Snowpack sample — Loveland Pass, Silver Plume, Colorado, USA (1/12/25, 11:40 AM MST)
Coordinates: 39.66, -105.88
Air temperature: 7 °F
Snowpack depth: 140 cm
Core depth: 10 cm
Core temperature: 41 °F
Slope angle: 11°, slope face: 30°
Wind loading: high
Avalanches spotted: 2
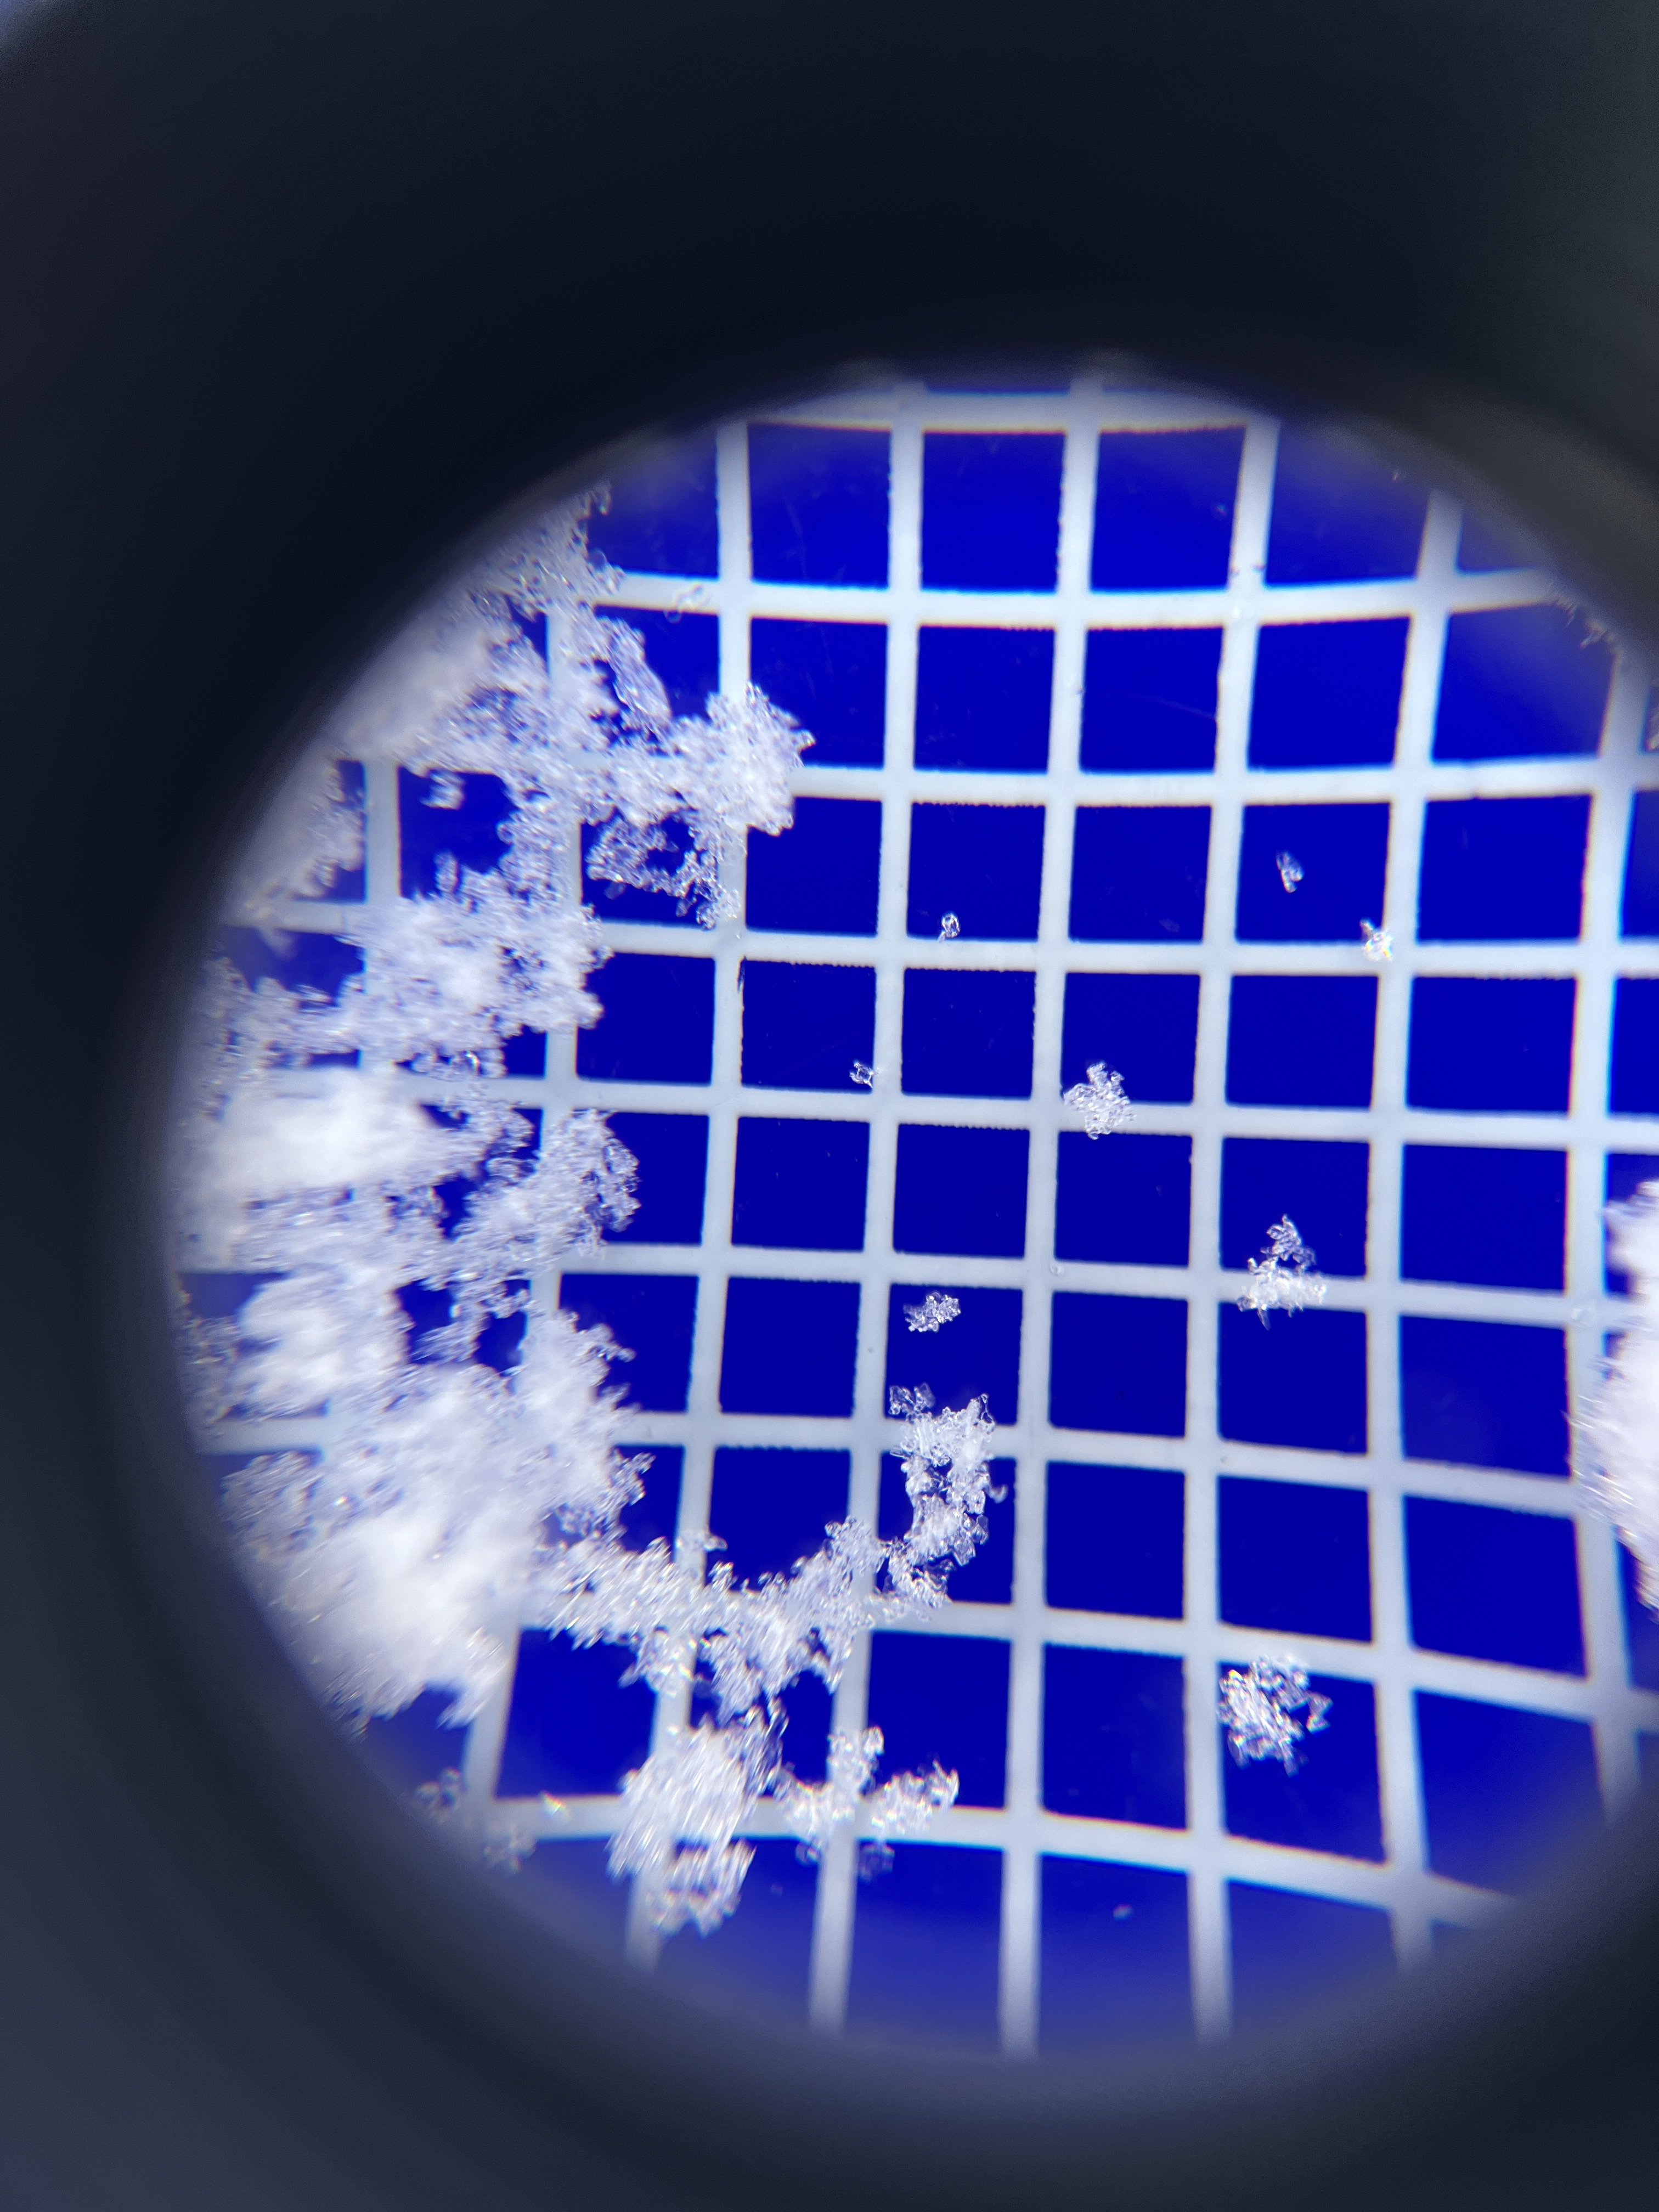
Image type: magnified_profile
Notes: Pilot using slightly modified coring method that took too large segment for snow profile picturing, advised not to use in higher level models. Two avalanche on south face nearby, partially cloudy with light snow in the last 24 hours. Lots of wind loading on eastern features.